Question: I'm experiencing a rather weird issue where IE (IE11) is having trouble saving a variable returned from a GET, it's one specific variable. The other variables returned in the object are valid data and the one variable that isn't working in IE is working correctly in other browsers.
Below is a sample of my actual code with results.
'''
$.get("myPHPscript.php", function( data ) {
// Parse result
obj = jQuery.parseJSON(data);
jobs = obj.jobs;
// Loop through object
for(var key in jobs)
{
name = jobs[key].name; // Valid data in all 3 browers
console.log("Name: " + name);
id = jobs[key].id; // Valid data in all 3 browers
console.log("ID: " + id);
status = jobs[key].status; // Valid data in Firefox, Chrome but EMPTY in IE.
console.log("Status: " + status);
}
});
'''
Here is a sample of the data returned in the GET call that I have from the browser network inspect capability. This is identical in all 3 browsers.
'''
{
"jobs":[
{
"id":"4142",
"name":"Test",
"status":"closed"
},
{
"id":"4143",
"name":"testtttttt",
"status":"open"
},
{
"id":"4144",
"name":"Test job subclient",
"status":"open"
}
]
}
'''
Here is a picture of the results from the browsers with the above code.

If I save obj to a global variable and try to access status in IE console, it returns valid data.
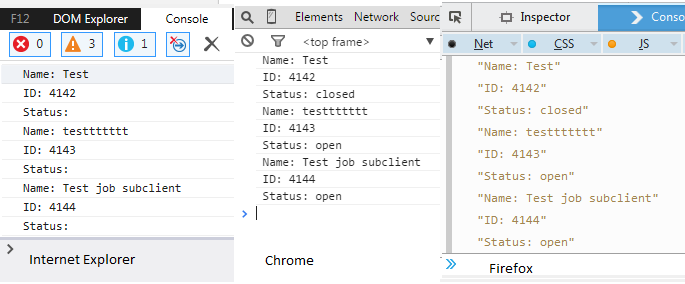
Answer: While I couldn't resolve the issue, changing the variable name from "status" to anything else produces valid data in IE.
According to Microsoft, status isn't a reserved word in Javascript
<URL>
So I'm not sure what was producing the issue to begin with.
'''
status = jobs[key].status; // Valid data in Firefox, Chrome but EMPTY in IE.
console.log("Status: " + status);
'''
'''
status1 = jobs[key].status; // Valid data all 3 browsers
console.log("Status: " + status1);
'''